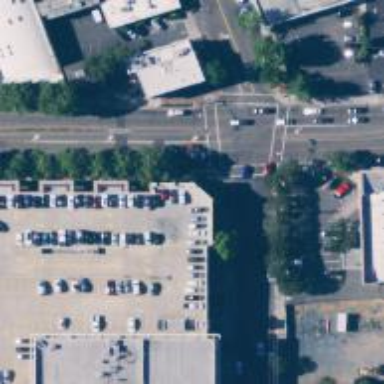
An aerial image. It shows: Solid stop line on the road.